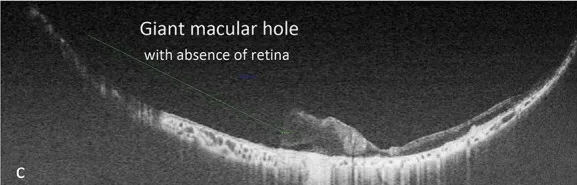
(c) Swept-source OCT image taken across the diameter of the macular hole, demonstrating its extensive length (green line).
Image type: ophthalmic_imaging (oct)